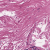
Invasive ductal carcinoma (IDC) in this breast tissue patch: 0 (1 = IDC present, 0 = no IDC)